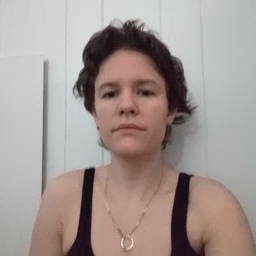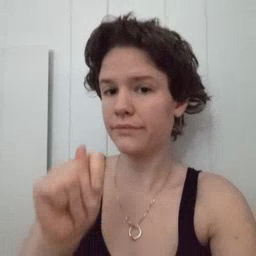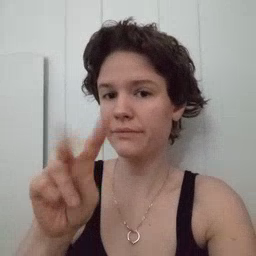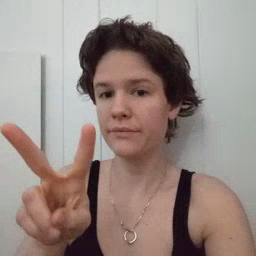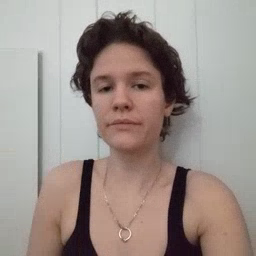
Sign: TV